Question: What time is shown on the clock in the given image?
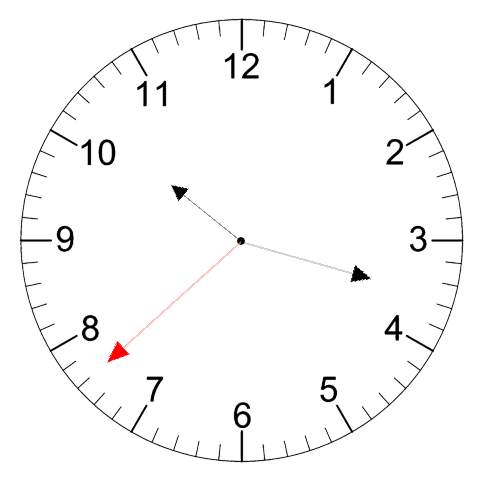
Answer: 10:17:38